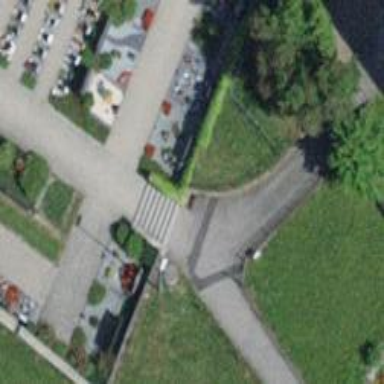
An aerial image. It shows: Road with steps.